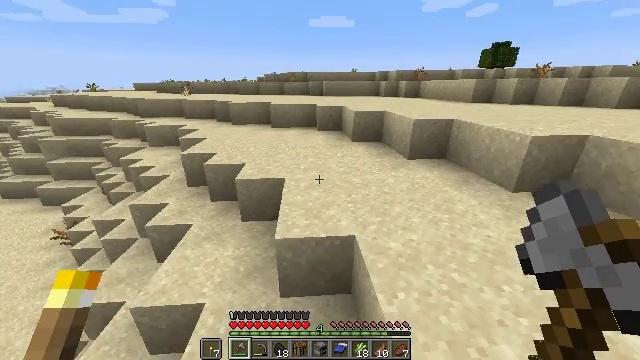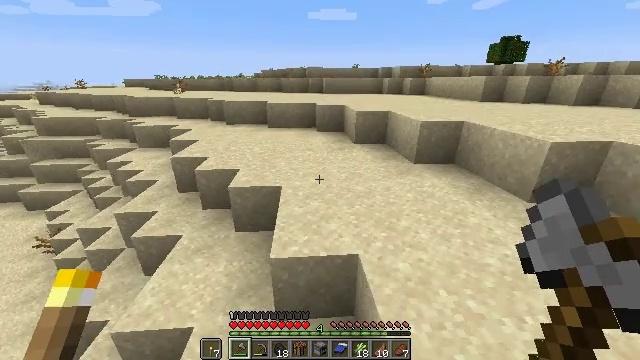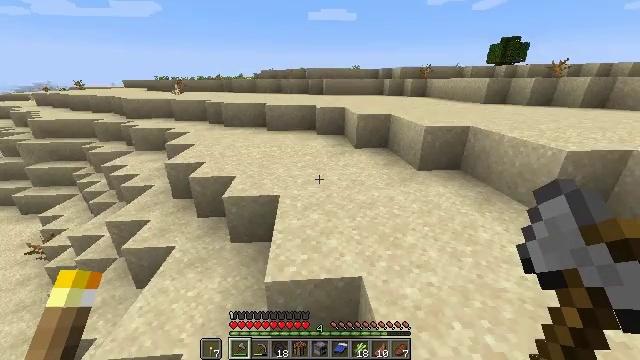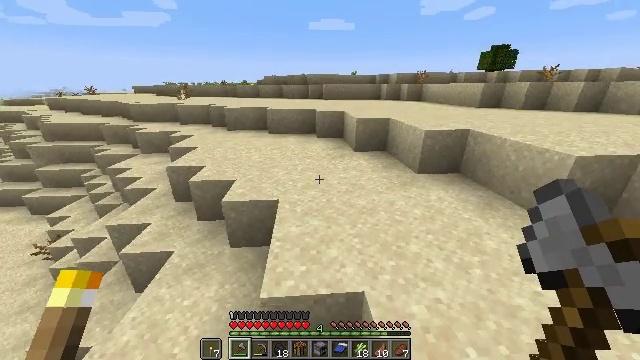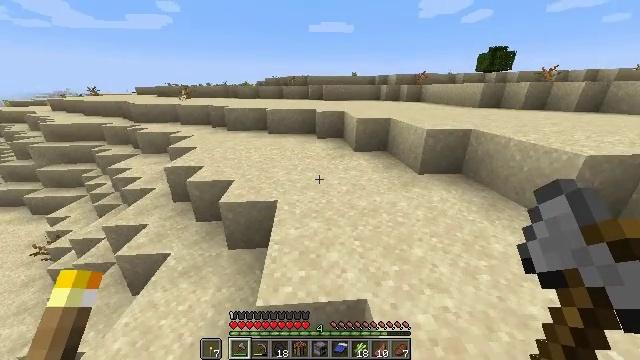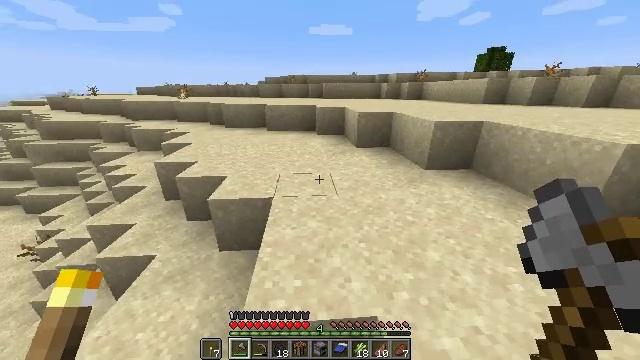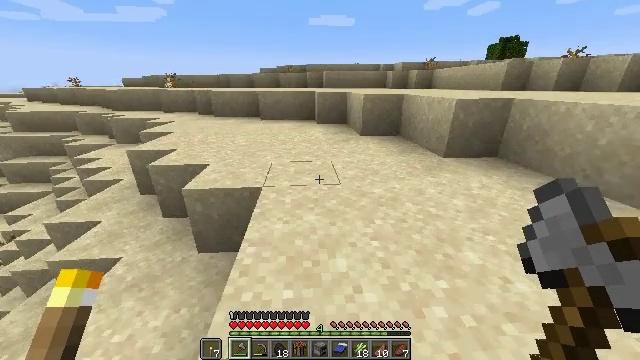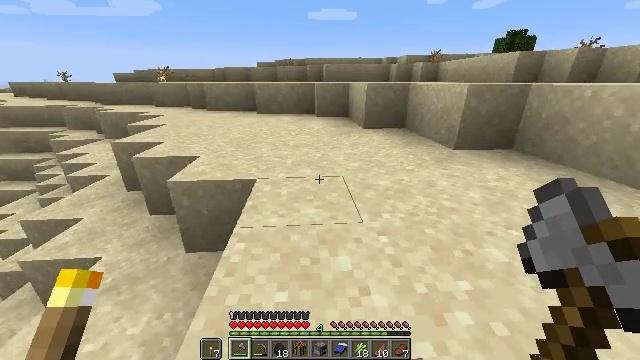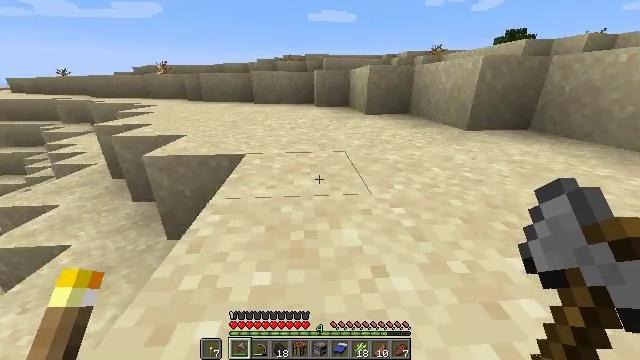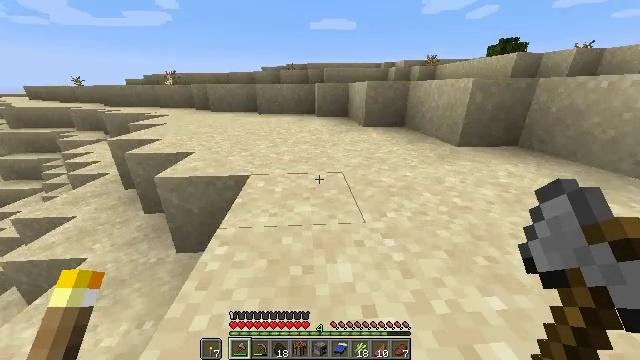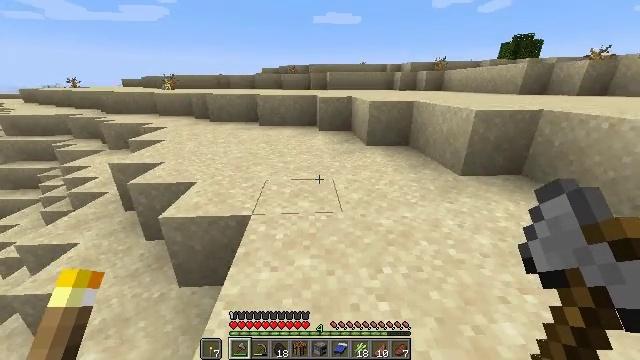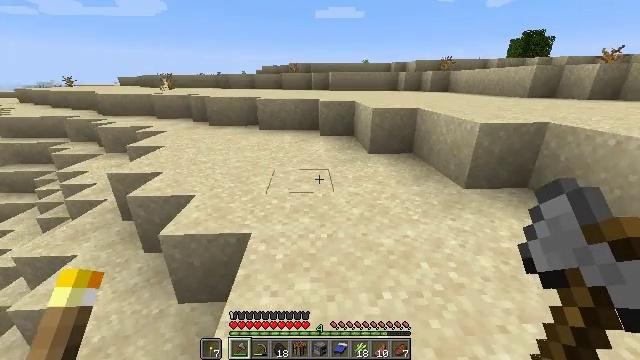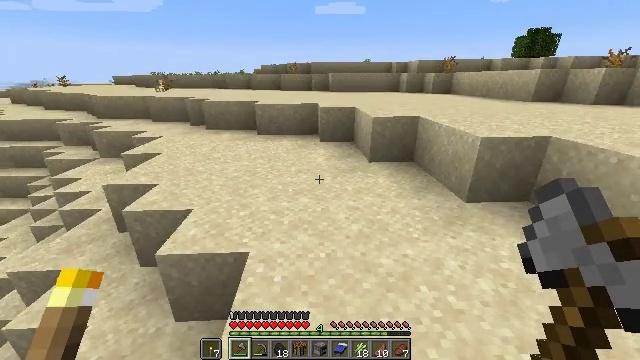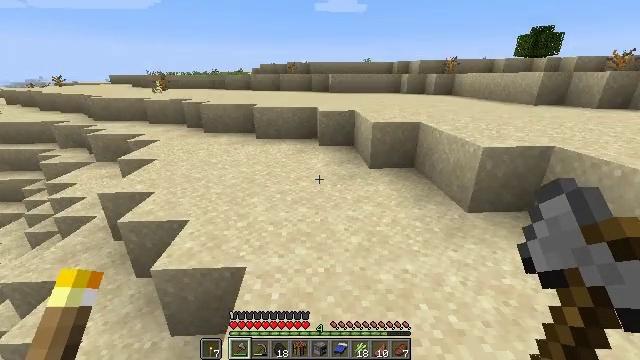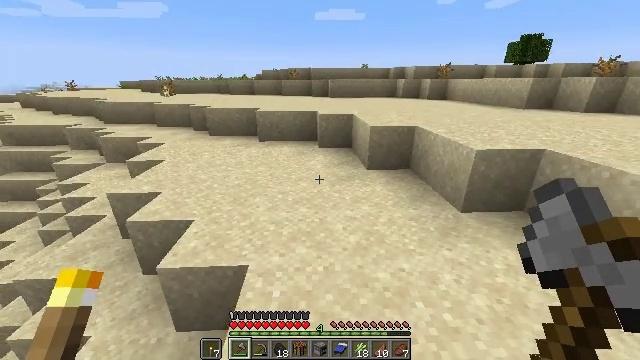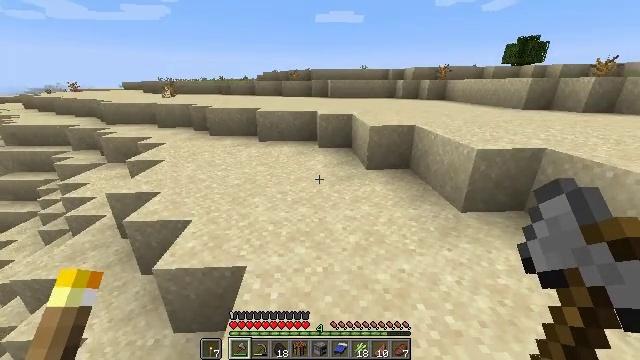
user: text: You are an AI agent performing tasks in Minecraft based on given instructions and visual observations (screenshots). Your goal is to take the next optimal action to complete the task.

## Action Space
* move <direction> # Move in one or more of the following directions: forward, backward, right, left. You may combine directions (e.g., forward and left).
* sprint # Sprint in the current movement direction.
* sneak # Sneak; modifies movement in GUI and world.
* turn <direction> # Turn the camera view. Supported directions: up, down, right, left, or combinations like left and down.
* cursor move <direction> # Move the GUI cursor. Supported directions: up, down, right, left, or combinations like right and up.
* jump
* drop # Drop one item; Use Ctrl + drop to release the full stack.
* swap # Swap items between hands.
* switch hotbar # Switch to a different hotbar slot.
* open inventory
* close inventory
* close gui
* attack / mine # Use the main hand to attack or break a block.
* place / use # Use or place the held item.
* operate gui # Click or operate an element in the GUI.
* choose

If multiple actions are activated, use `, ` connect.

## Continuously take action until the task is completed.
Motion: motion action
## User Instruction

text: Break the block of blue terracotta.
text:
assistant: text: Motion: move forward, jump
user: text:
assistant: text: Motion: move forward, jump
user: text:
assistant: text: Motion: move forward, jump
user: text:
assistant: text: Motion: move forward, jump
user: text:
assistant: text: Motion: move forward, jump
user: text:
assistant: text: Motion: move forward, jump
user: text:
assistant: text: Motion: move forward, jump
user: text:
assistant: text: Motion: move forward, jump
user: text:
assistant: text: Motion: move forward, jump
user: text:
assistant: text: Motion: move forward, jump
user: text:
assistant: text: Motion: move forward, jump
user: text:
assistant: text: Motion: move forward, jump
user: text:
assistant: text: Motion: move forward, jump
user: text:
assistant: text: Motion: move forward, jump
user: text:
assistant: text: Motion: move forward, jump
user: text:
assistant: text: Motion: move forward, turn left and up, jump
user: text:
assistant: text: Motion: move forward, jump
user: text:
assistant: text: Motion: move forward, jump
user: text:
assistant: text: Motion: move forward, jump
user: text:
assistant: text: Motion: move forward, jump
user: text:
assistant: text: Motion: move forward, jump
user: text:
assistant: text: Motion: move forward, jump
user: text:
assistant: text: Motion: move forward, jump
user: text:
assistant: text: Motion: move forward, jump
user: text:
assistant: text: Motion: move forward, jump
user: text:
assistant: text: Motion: move forward, jump
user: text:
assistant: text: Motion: move forward, jump
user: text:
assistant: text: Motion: move forward, sprint, jump
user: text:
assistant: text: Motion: move forward, sprint, jump
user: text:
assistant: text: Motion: move forward, sprint, jump